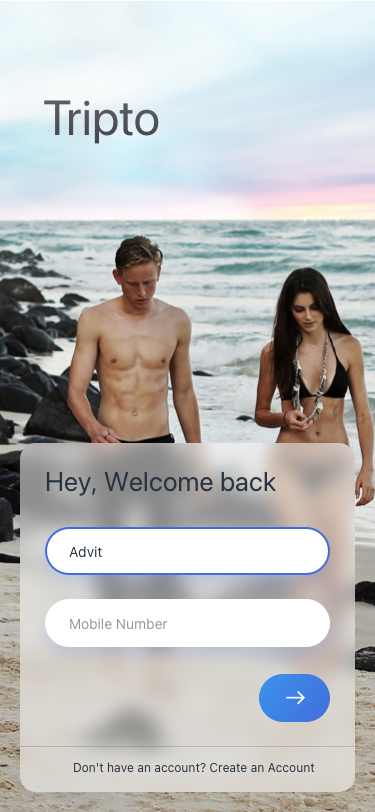
Text in this UI design:
Advit
Mobile Number
Hey, Welcome back
Don't have an account? Create an Account
Townhouse